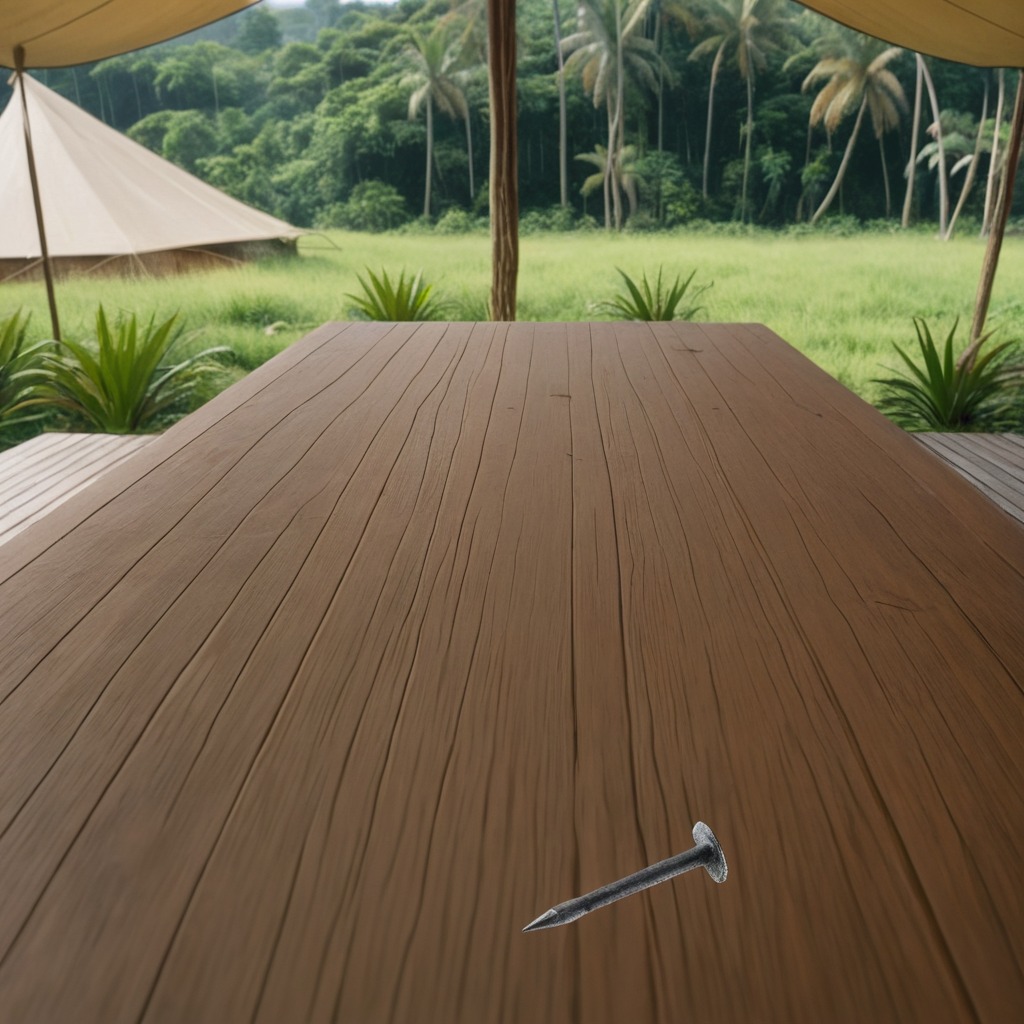
A iron nail is lying on a clean wooden table inside a jungle field workshop tent humid ambient light worn but